Interaction volume radius: 5 \u00c5
Interaction volume height: 15 \u00c5
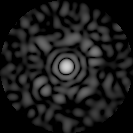
Disorder parameter: 0.872